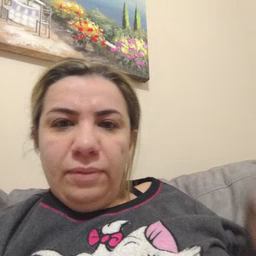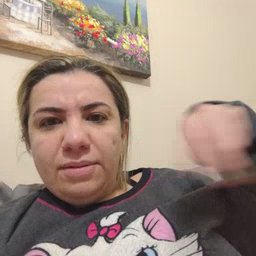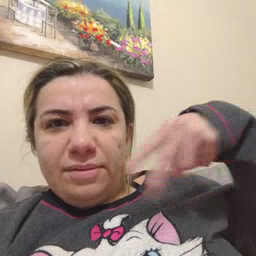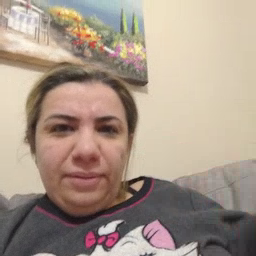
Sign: dance